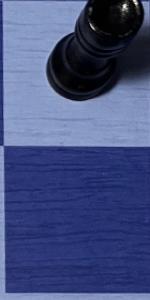
Label: Empty